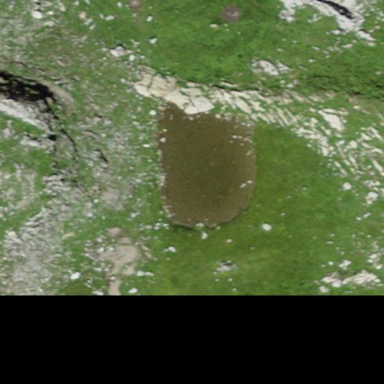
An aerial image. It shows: Pond surrounded by natural water.